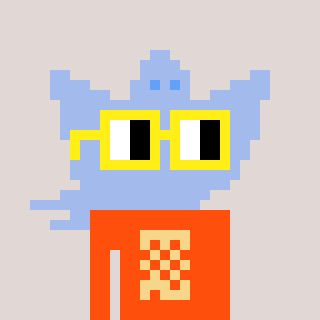
a pixel art character with square yellow glasses, a ghost-B-shaped head and a orange-colored body on a warm background